Field crop: maize
Growth stage: 2
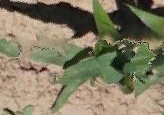
Species: maize